Question: I am trying to make a numpad button. Here is fiddle code: <URL>
if you open this in firefox, you may find there are two vertical gap ( e.g. between 1 and 2)
I'd like to eliminate those two gap, but have no clue where they are from in Firefox.
how to solve it?
Below is my HTML code:
'''
<div style="width: 755px; margin: 0 auto; ">
<div class="button-pad">
<input type="button" value="1" onclick="" />
<input type="button" value="2" onclick="" />
<input type="button" value="3" onclick="" />
</div>
<div class="button-pad">
<input type="button" value="4" onclick="" />
<input type="button" value="5" onclick="" />
<input type="button" value="6" onclick="" />
</div>
<div class="button-pad">
<input type="button" value="7" onclick="" />
<input type="button" value="8" onclick="" />
<input type="button" value="9" onclick="" />
</div>
<div class="button-pad">
<input type="button" value="" />
<input type="button" value="0" onclick="" />
<input type="button" value="" onclick="" style="background-image:url(./img/clear.jpg);background-repeat:no-repeat;background-position:center"/>
</div>
</div>
'''
Here is my CSS:
'''
.button-pad > input{
background-color: #EAEAEA;
border: 1px solid #666666;
color: #000000;
font-size: 40px;
font-weight: bold;
padding: 15px;
width: 15%;
}
'''

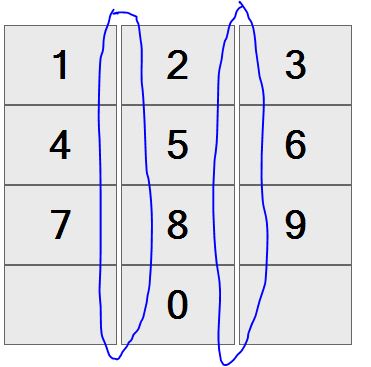
Answer: Inline elements are sensitive to white space, so you need to get rid of the space between your input elements:
'''
<input type="button" value="1" onclick="" /><input type="button" value="2" onclick="" /><input type="button" value="3" onclick="" />
'''
Also, if you want all the buttons to be directly adjacent to each other, change your CSS to:
'''
.button-pad > input {
background-color: #EAEAEA;
border: 1px solid #666666;
color: #000000;
font-size: 40px;
font-weight: bold;
padding: 15px;
width: 15%;
vertical-align:top;
margin:0;
}
'''
<URL>